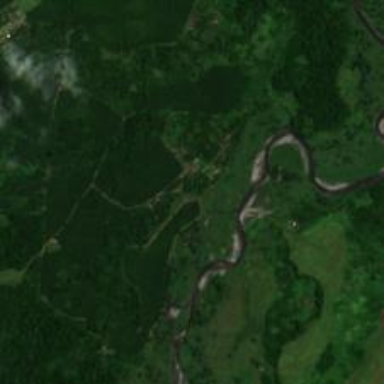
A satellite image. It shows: Beautiful river scene.